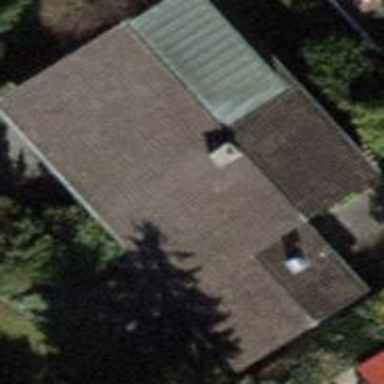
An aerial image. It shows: Pitched roof building.